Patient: sex F, age 59
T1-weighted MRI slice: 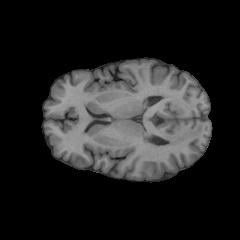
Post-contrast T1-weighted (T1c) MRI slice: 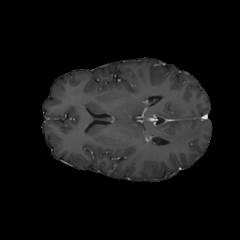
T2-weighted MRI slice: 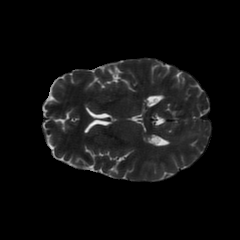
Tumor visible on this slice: yes
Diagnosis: Glioblastoma, IDH-wildtype
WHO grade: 4